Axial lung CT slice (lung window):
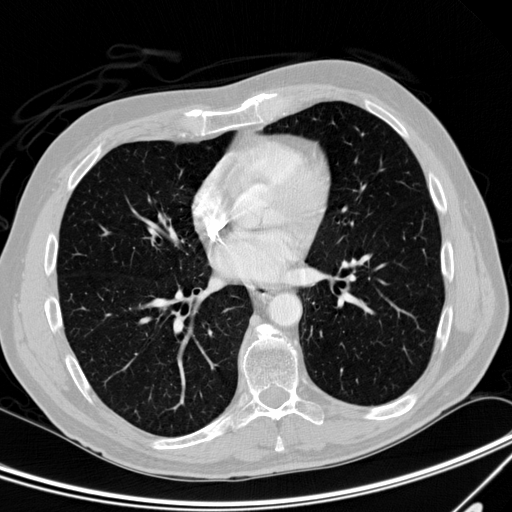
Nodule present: no